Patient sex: F
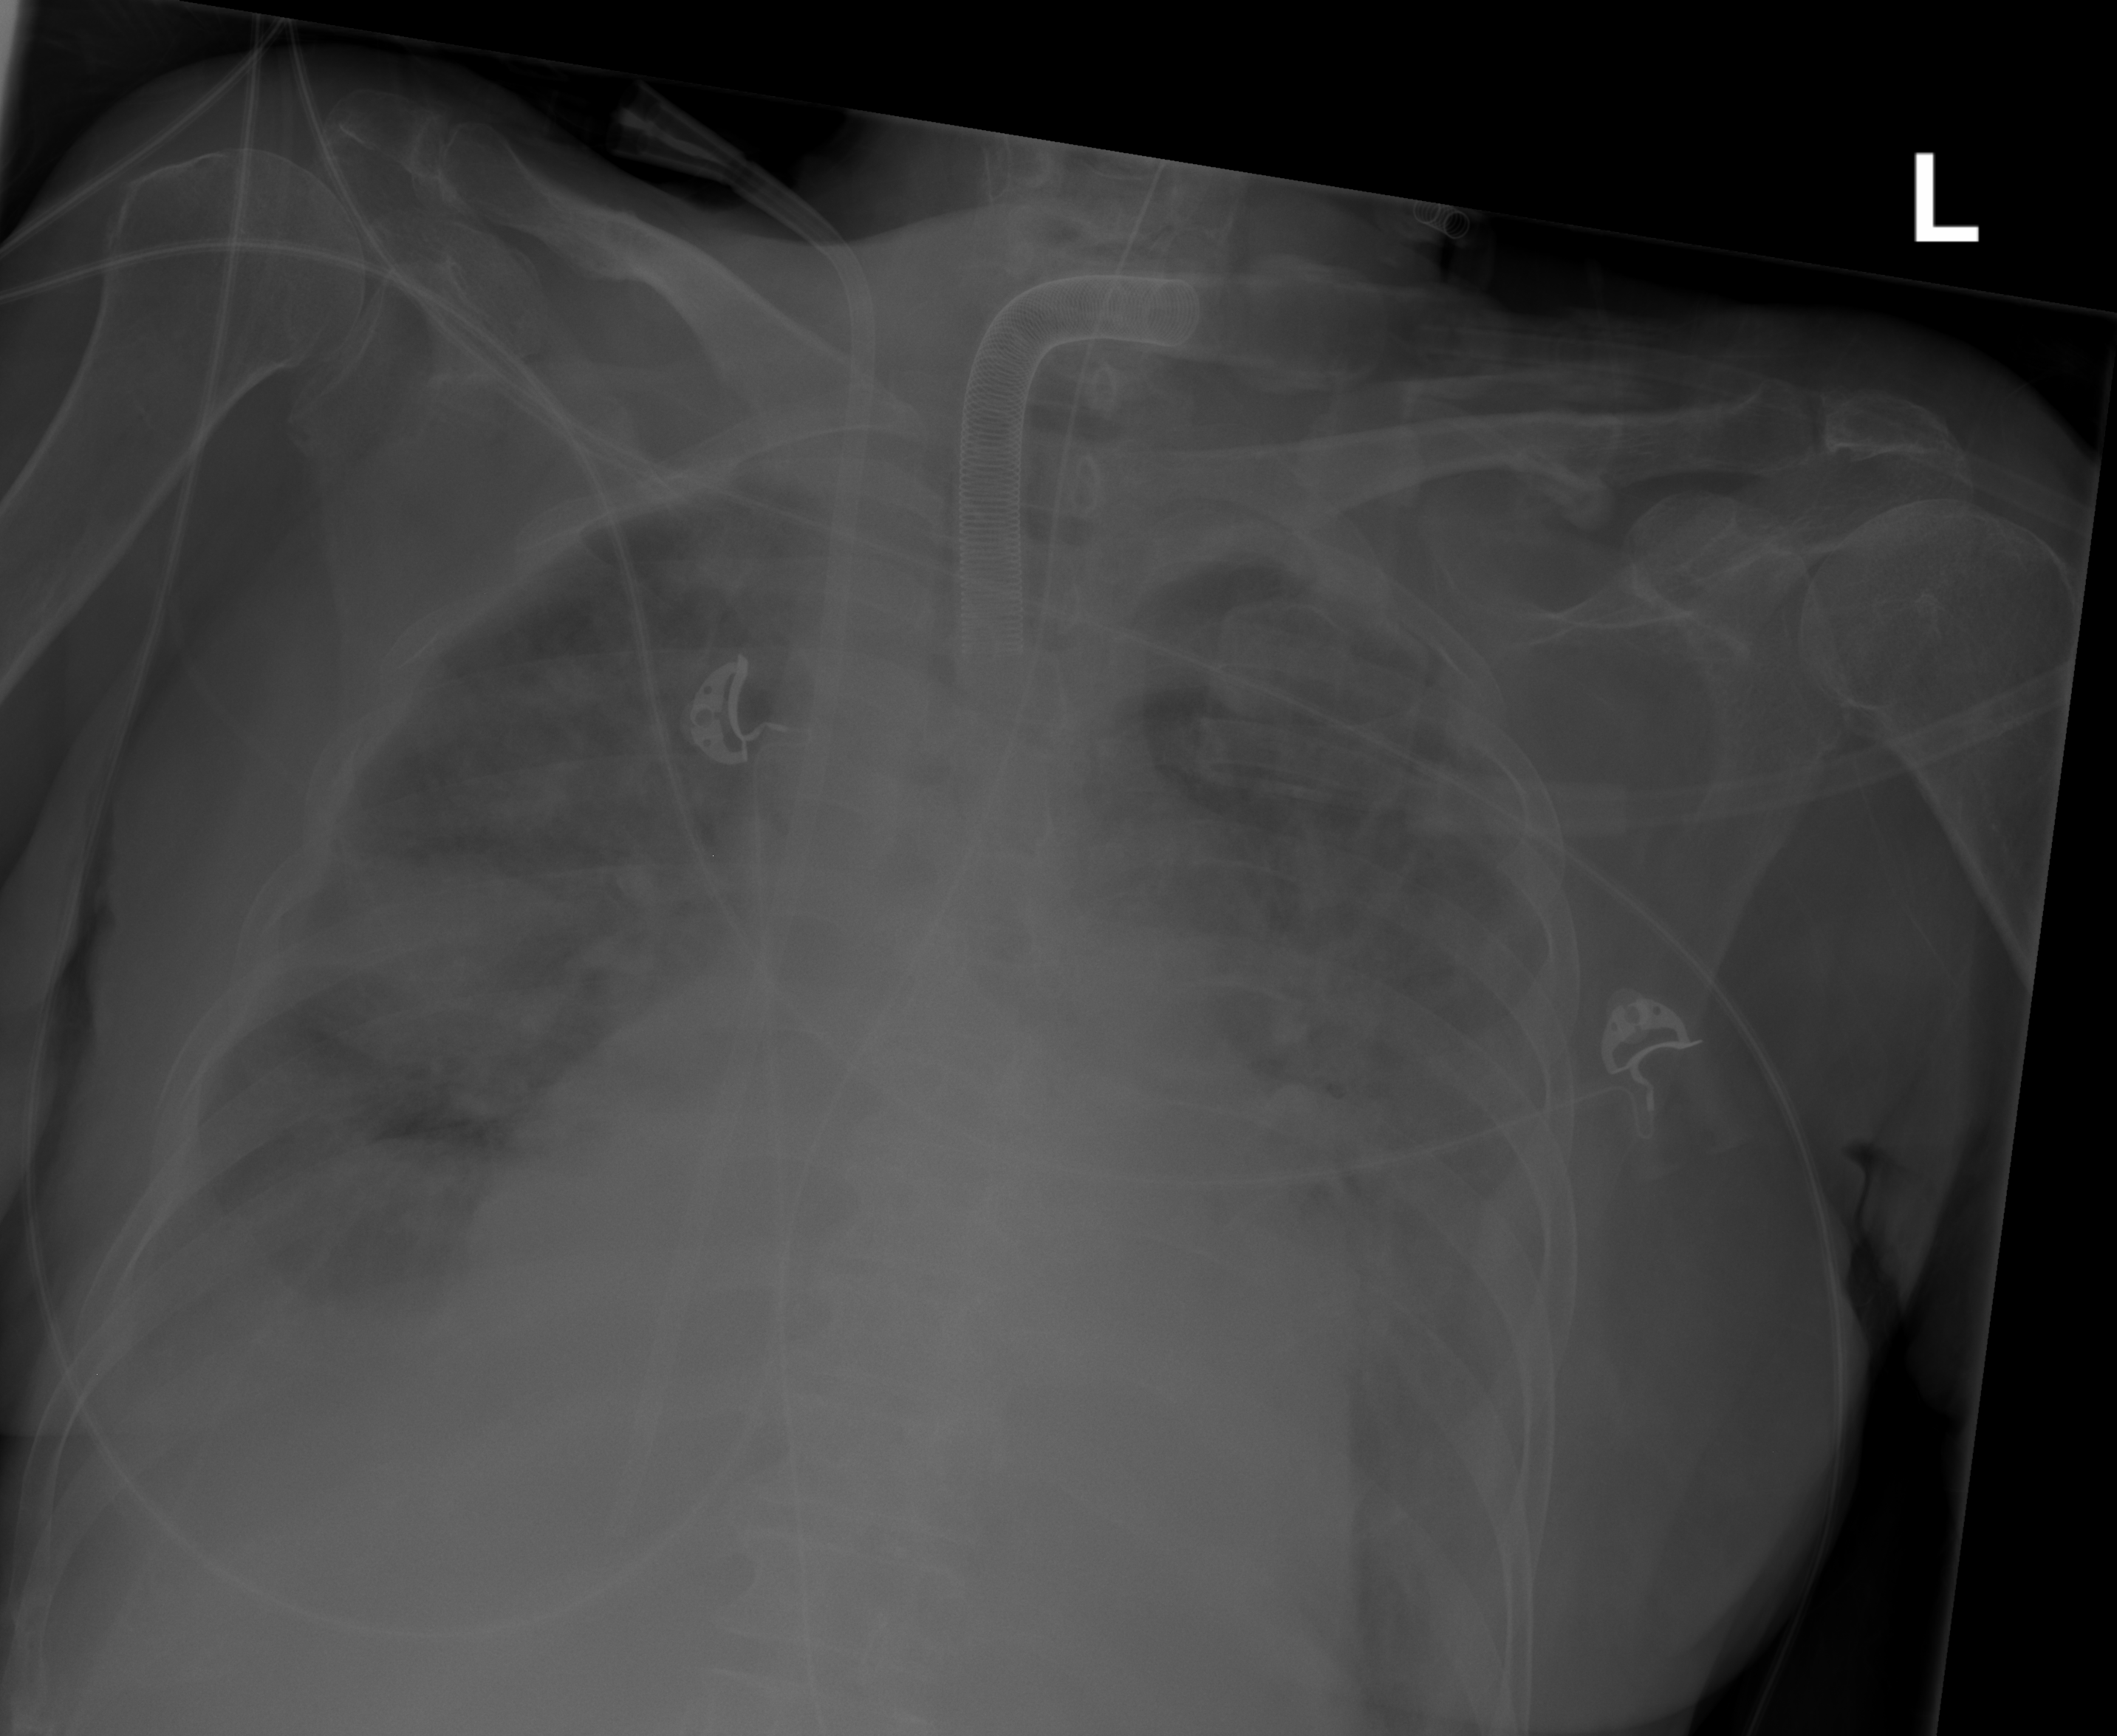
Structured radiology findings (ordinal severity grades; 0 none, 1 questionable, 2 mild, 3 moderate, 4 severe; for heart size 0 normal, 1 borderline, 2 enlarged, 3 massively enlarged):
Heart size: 3
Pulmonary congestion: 3
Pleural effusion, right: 3
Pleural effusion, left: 2
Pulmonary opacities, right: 3
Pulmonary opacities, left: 3
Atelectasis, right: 3
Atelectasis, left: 3